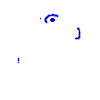
Particle: pion